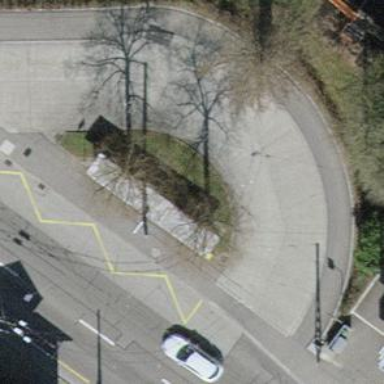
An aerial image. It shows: Public transport shelter.